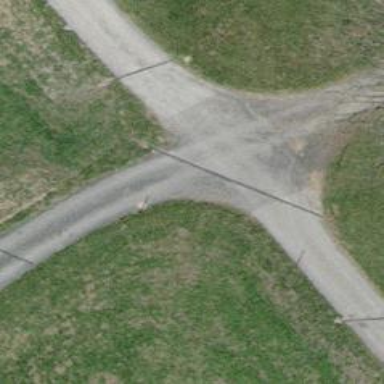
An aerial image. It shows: Compacted track road with grade1 tracktype.